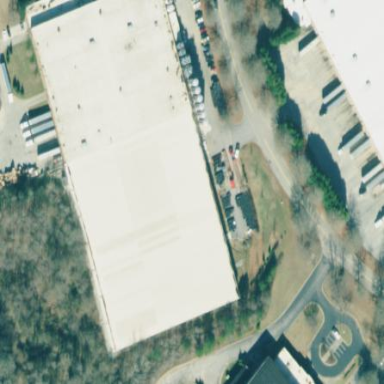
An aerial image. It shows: Warehouse.